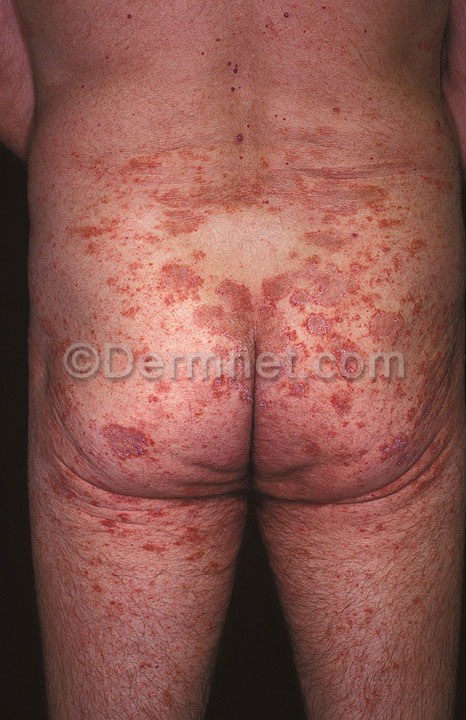
Disease: Psoriasis pictures Lichen Planus and related diseases